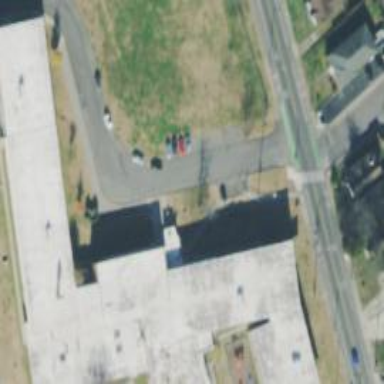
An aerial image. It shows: Elementary school.